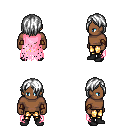
a pixel art fantasy rpg character, male body template, human, dark skin, pink tattered cape, gold greaves, white bangs hairstyle, leather bracers, black shoes, four views (front, back, left, right), 2x2 character sprite sheet, small pixel art, hard edges, no anti-aliasing